Field crop: maize
Growth stage: 2
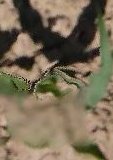
Species: maize